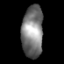
Tissue: prostate
Cell type: T cells
Senescence score: 0.7995
Nuclear area (px): 1081
Mean DAPI intensity: 123.425